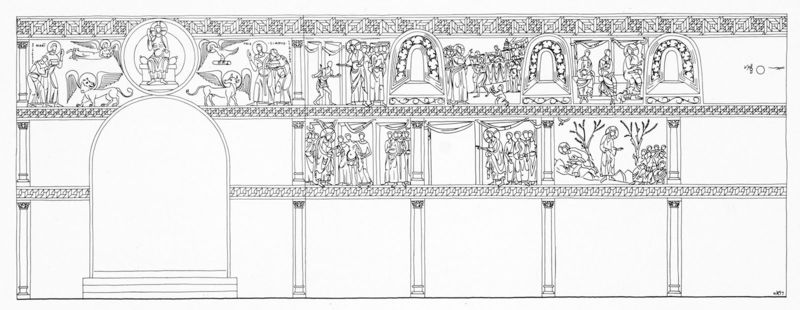
Titel: Sylvesterkapelle zu Goldbach
Standort: Überlingen, Sylvesterkapelle zu Goldbach (EU - D - BW)
Schlagwörter: schwarz, skizze, gericht, wand, jesus, plan, löwe, evangelisten, vries